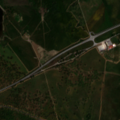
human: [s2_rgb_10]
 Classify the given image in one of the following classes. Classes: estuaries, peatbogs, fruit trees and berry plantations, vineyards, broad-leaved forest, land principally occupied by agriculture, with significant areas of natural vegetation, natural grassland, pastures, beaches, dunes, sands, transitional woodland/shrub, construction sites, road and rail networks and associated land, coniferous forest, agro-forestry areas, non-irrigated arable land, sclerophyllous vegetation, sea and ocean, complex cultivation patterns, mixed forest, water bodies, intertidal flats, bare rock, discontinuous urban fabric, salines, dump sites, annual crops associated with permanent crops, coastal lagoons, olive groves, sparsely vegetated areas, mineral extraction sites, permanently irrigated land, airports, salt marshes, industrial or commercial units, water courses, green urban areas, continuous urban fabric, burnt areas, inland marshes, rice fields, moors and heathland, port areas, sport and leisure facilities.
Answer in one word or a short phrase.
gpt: continuous urban fabric